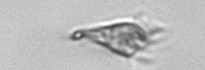
Label: Paratontonia_gracillima